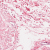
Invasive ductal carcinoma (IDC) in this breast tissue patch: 0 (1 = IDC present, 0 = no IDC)